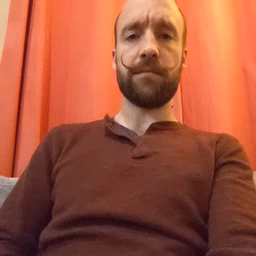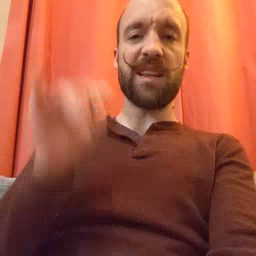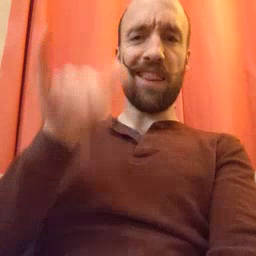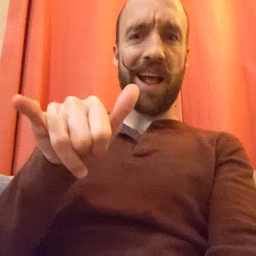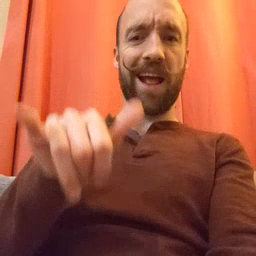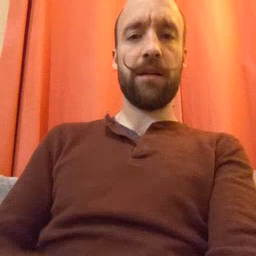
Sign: that